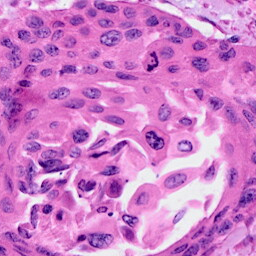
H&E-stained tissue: Cervix